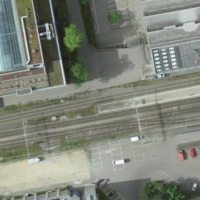
EUNIS habitat code: 54
Species observed at this site:
Artemisia vulgaris